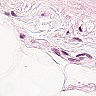
Metastatic tissue present: no